Interaction volume radius: 5 \u00c5
Interaction volume height: 25 \u00c5
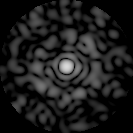
Disorder parameter: 0.8444